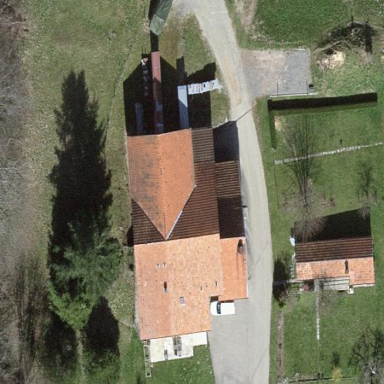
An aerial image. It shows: Farmyard area.